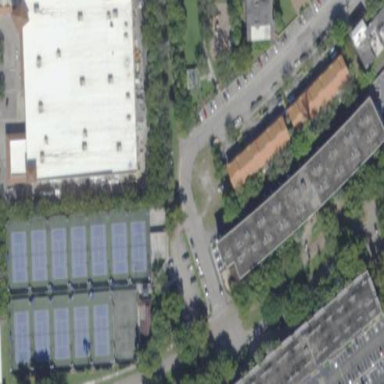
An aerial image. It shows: Sports centre featuring tennis facilities.